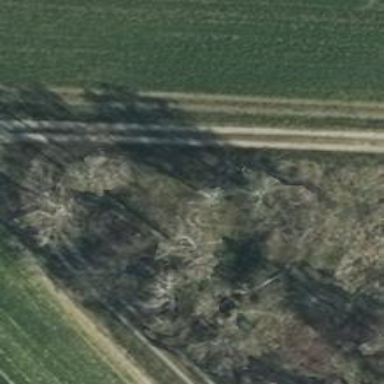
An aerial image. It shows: Hunting stand.